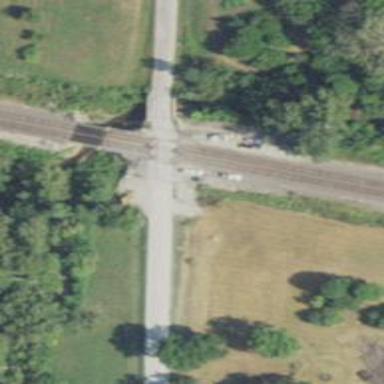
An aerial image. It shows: Railway level crossing.